Aerial crown-view tile of a tropical tree (Barro Colorado Island, Panama), acquired 20240716:
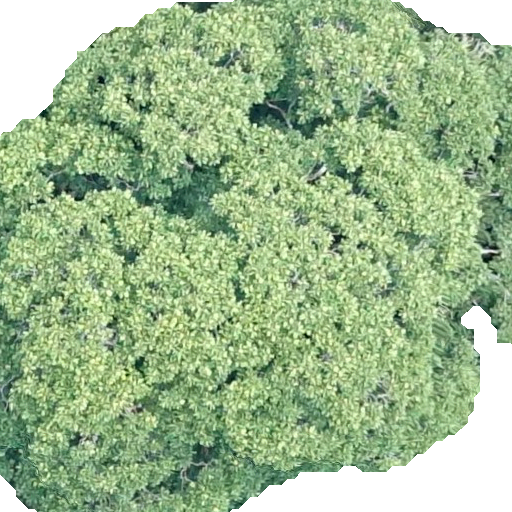
Species: Dipteryx oleifera
GBIF accepted scientific name: Dipteryx oleifera
Crown area: 422.496 m²